Interaction volume radius: 10 \u00c5
Interaction volume height: 20 \u00c5
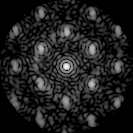
Disorder parameter: 0.4048